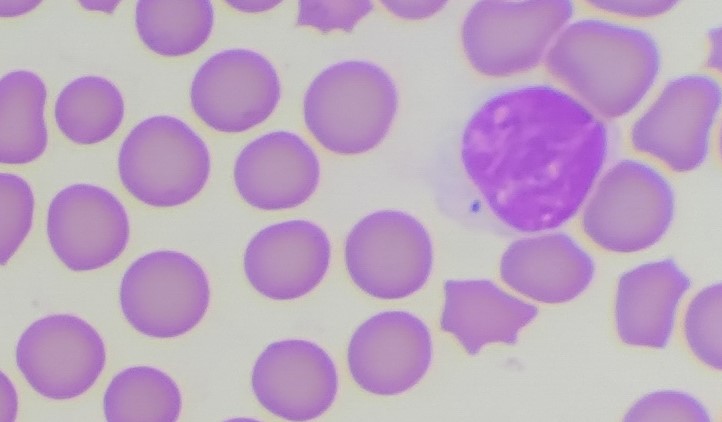
White blood cell type: Lymphocyte